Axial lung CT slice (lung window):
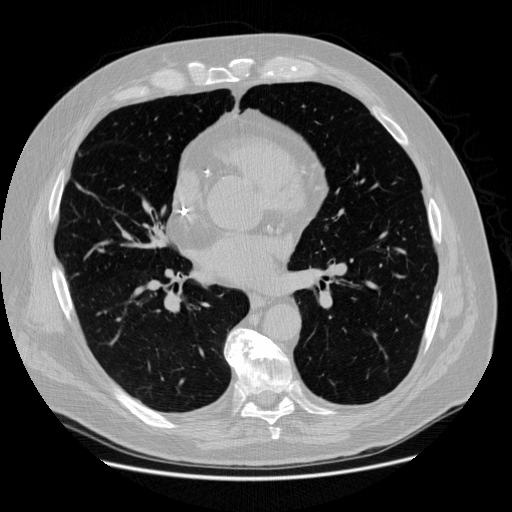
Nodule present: no